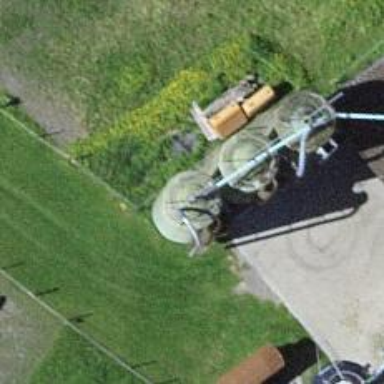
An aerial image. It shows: Silo.